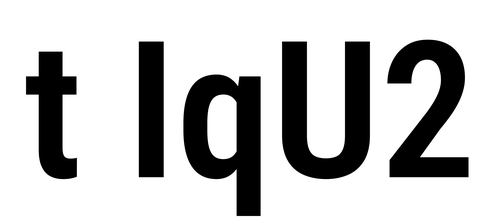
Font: Roboto_Condensed_SemiBold